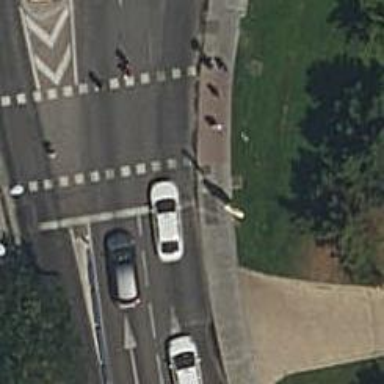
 there are traffic signals and zebra crossing."